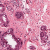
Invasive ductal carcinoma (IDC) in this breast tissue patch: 0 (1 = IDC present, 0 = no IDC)